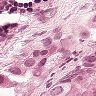
Metastatic tissue present: yes